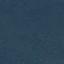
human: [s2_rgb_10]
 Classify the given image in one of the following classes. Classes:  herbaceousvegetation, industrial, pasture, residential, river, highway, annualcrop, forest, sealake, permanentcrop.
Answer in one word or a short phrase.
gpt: Forest